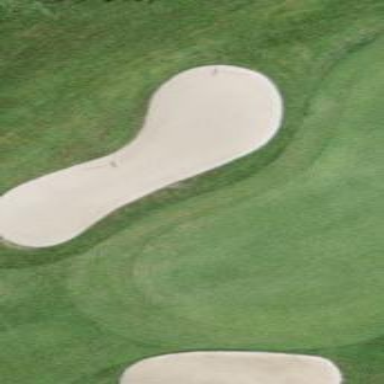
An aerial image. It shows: Sand bunker on golf course.